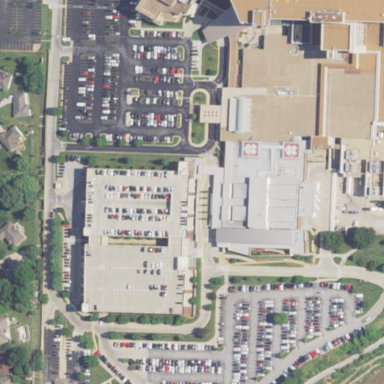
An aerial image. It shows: Healthcare facility identified as hospital.